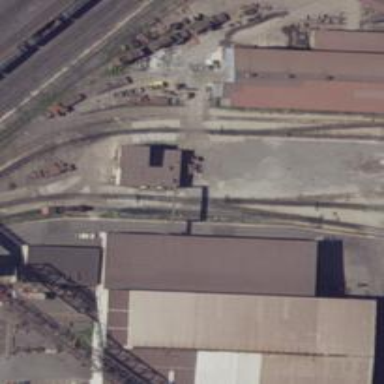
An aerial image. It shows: Railway spur service.